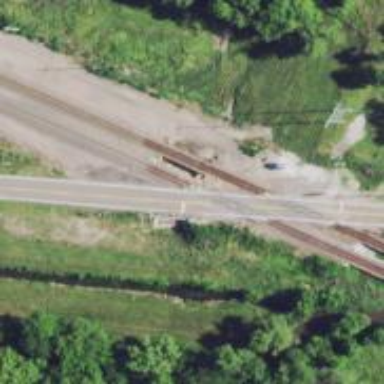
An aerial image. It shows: Two railway tracks with rails.